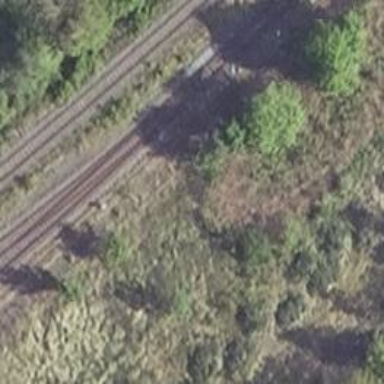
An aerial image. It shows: Railway switch.